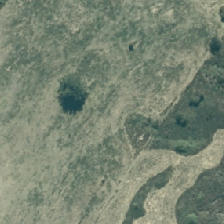
Land cover: high_producing_grassland